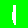
Digit: 1